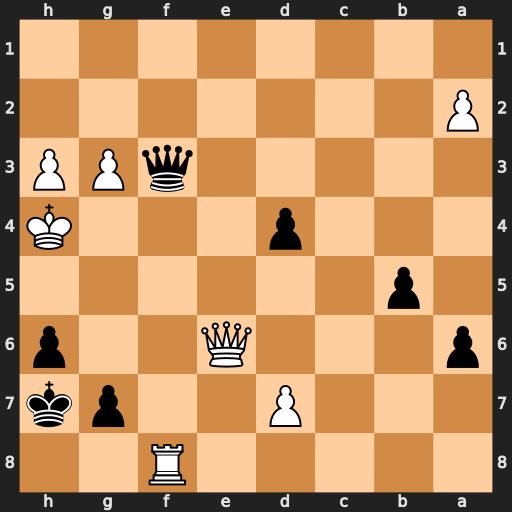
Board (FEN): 5R2/3P2pk/p3Q2p/1p6/3p3K/5qPP/P7/8
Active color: b
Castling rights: -
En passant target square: -
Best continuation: g5#